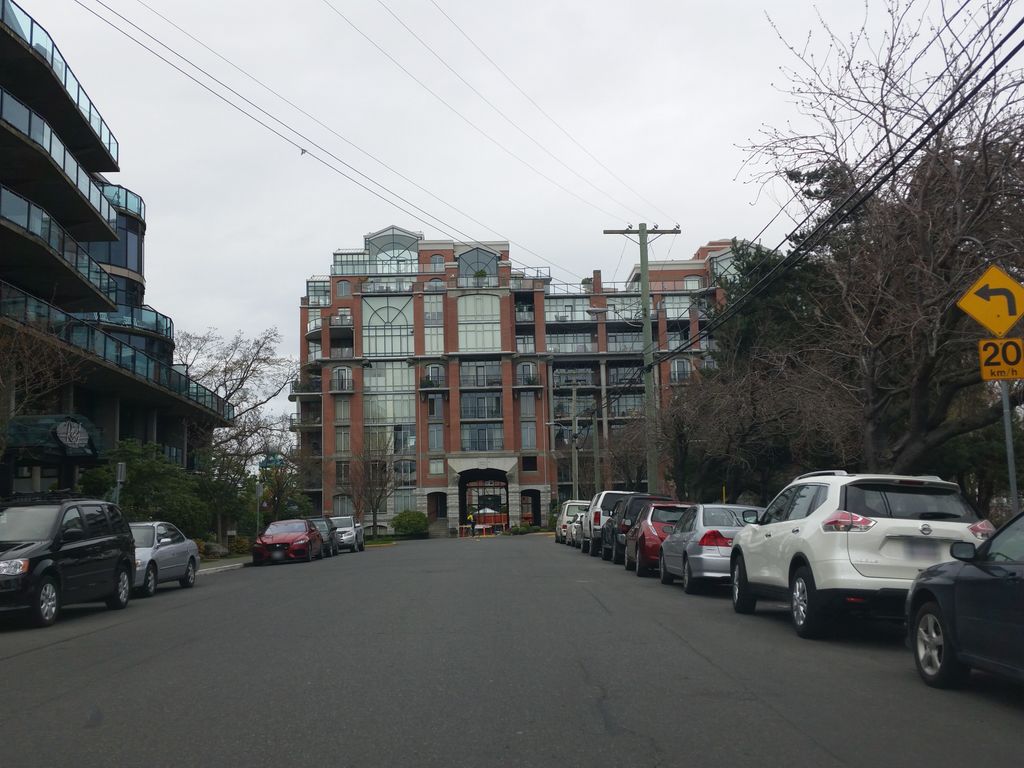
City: victoria